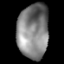
Tissue: lung
Cell type: Epithelial cells
Senescence score: 0.2422
Nuclear area (px): 1669
Mean DAPI intensity: 129.986